Question: I would like to localize my apps with same filename. The very first thing is to localize Splash screen. The file & folder structure is like this:
MyApp/
en.lproj/
Default.png
Default@2x.png
zh-Hant.lproj/
Default.png
Default@2x.png
Then, I drag the 4 'Default.png' to xCode, making the xCode look like this:

Warnings occurred for each 'Default.png', saying that 'Warning: Multiple build commands'. Did I miss something? Or did I do something extra?
: the localization works (except there are warnings). Can I do the same for all images? As I have 300+ images for my apps, I don't want to make it wrong at this stage. Just to make sure I am in right track, but the Warning makes me so uncomfortable.
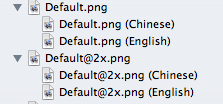
Answer: Go to Build Phases of the Target you are building. Then expand Copy Bundle Resources as in the image below.
You should see the file raising the warning in this list twice. Also, if you have any .git references in there you can remove them. Xcode is complaining because you are attempting to bundle one file multiple times in your project. Delete the offending reference and rebuild, it should now be error free.